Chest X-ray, AP view. Patient: 43 years old, sex M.
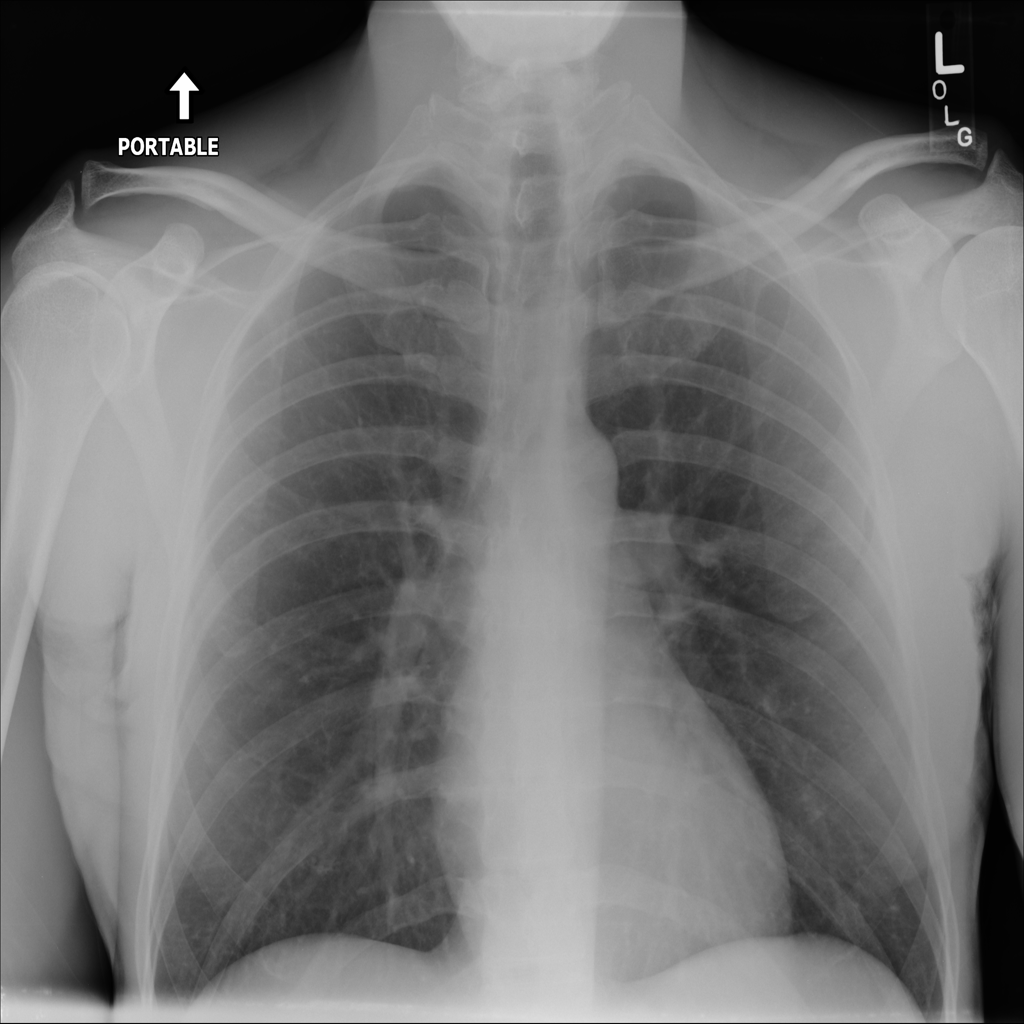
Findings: No Finding